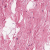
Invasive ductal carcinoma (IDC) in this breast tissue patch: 0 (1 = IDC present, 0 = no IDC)